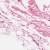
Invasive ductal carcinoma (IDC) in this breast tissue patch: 0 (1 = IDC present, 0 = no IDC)